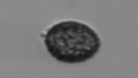
Label: Pseudochattonella_farcimen